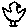
Label: bird